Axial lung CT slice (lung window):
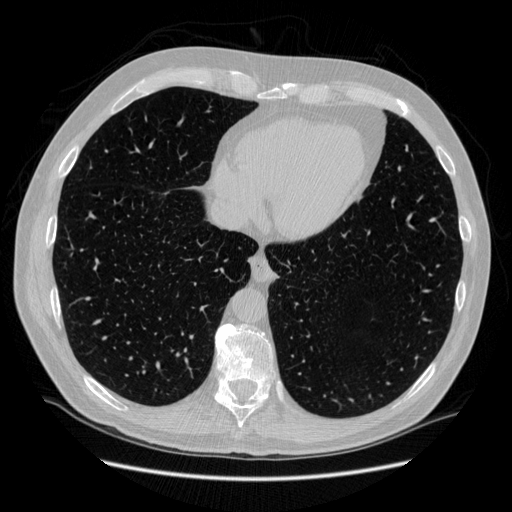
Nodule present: no